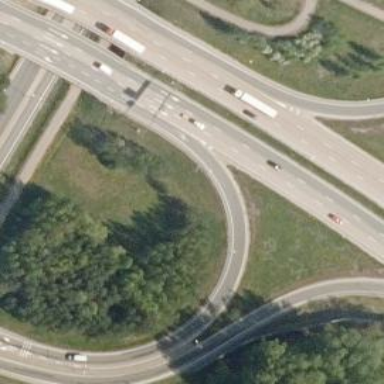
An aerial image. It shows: Trunk link road with asphalt surface.